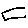
Label: car